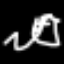
Label: squiggle